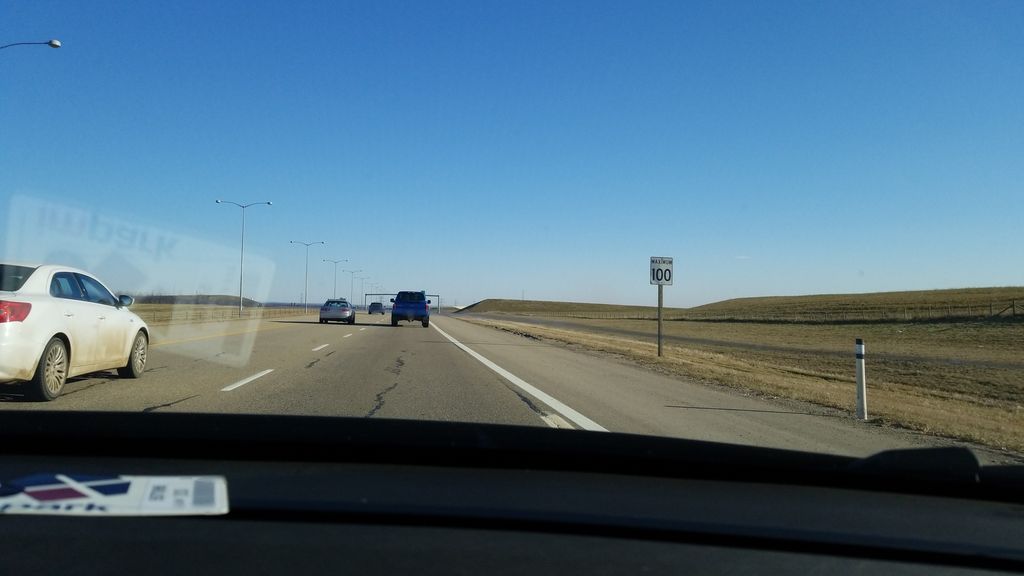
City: edmonton